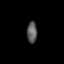
Tissue: lung
Cell type: Epithelial cells
Senescence score: 0.1763
Nuclear area (px): 212
Mean DAPI intensity: 91.269